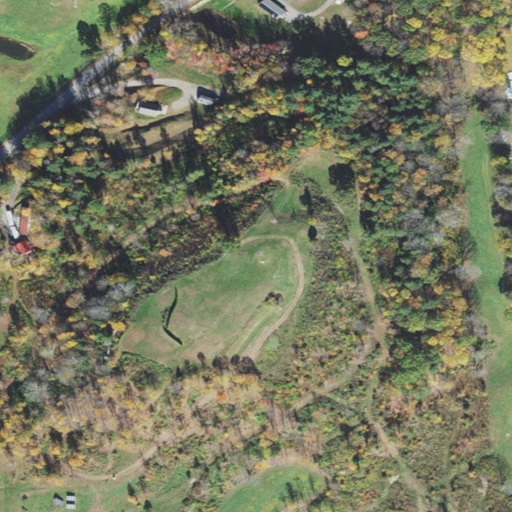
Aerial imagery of mountain in New Hampshire named Kingsbury Hill containing shrub, deciduous forest, pasture, mixed forest, evergreen forest, open development, low intensity development, and medium intensity development